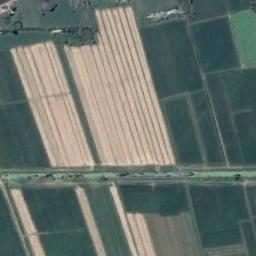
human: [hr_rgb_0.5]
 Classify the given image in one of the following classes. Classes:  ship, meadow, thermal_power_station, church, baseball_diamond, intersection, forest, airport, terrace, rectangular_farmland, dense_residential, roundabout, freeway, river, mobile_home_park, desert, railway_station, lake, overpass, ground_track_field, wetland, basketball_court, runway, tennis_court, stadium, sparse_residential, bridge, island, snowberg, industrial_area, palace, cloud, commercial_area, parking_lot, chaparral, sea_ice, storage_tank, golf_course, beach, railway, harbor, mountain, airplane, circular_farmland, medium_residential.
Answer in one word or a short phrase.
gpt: rectangular_farmland